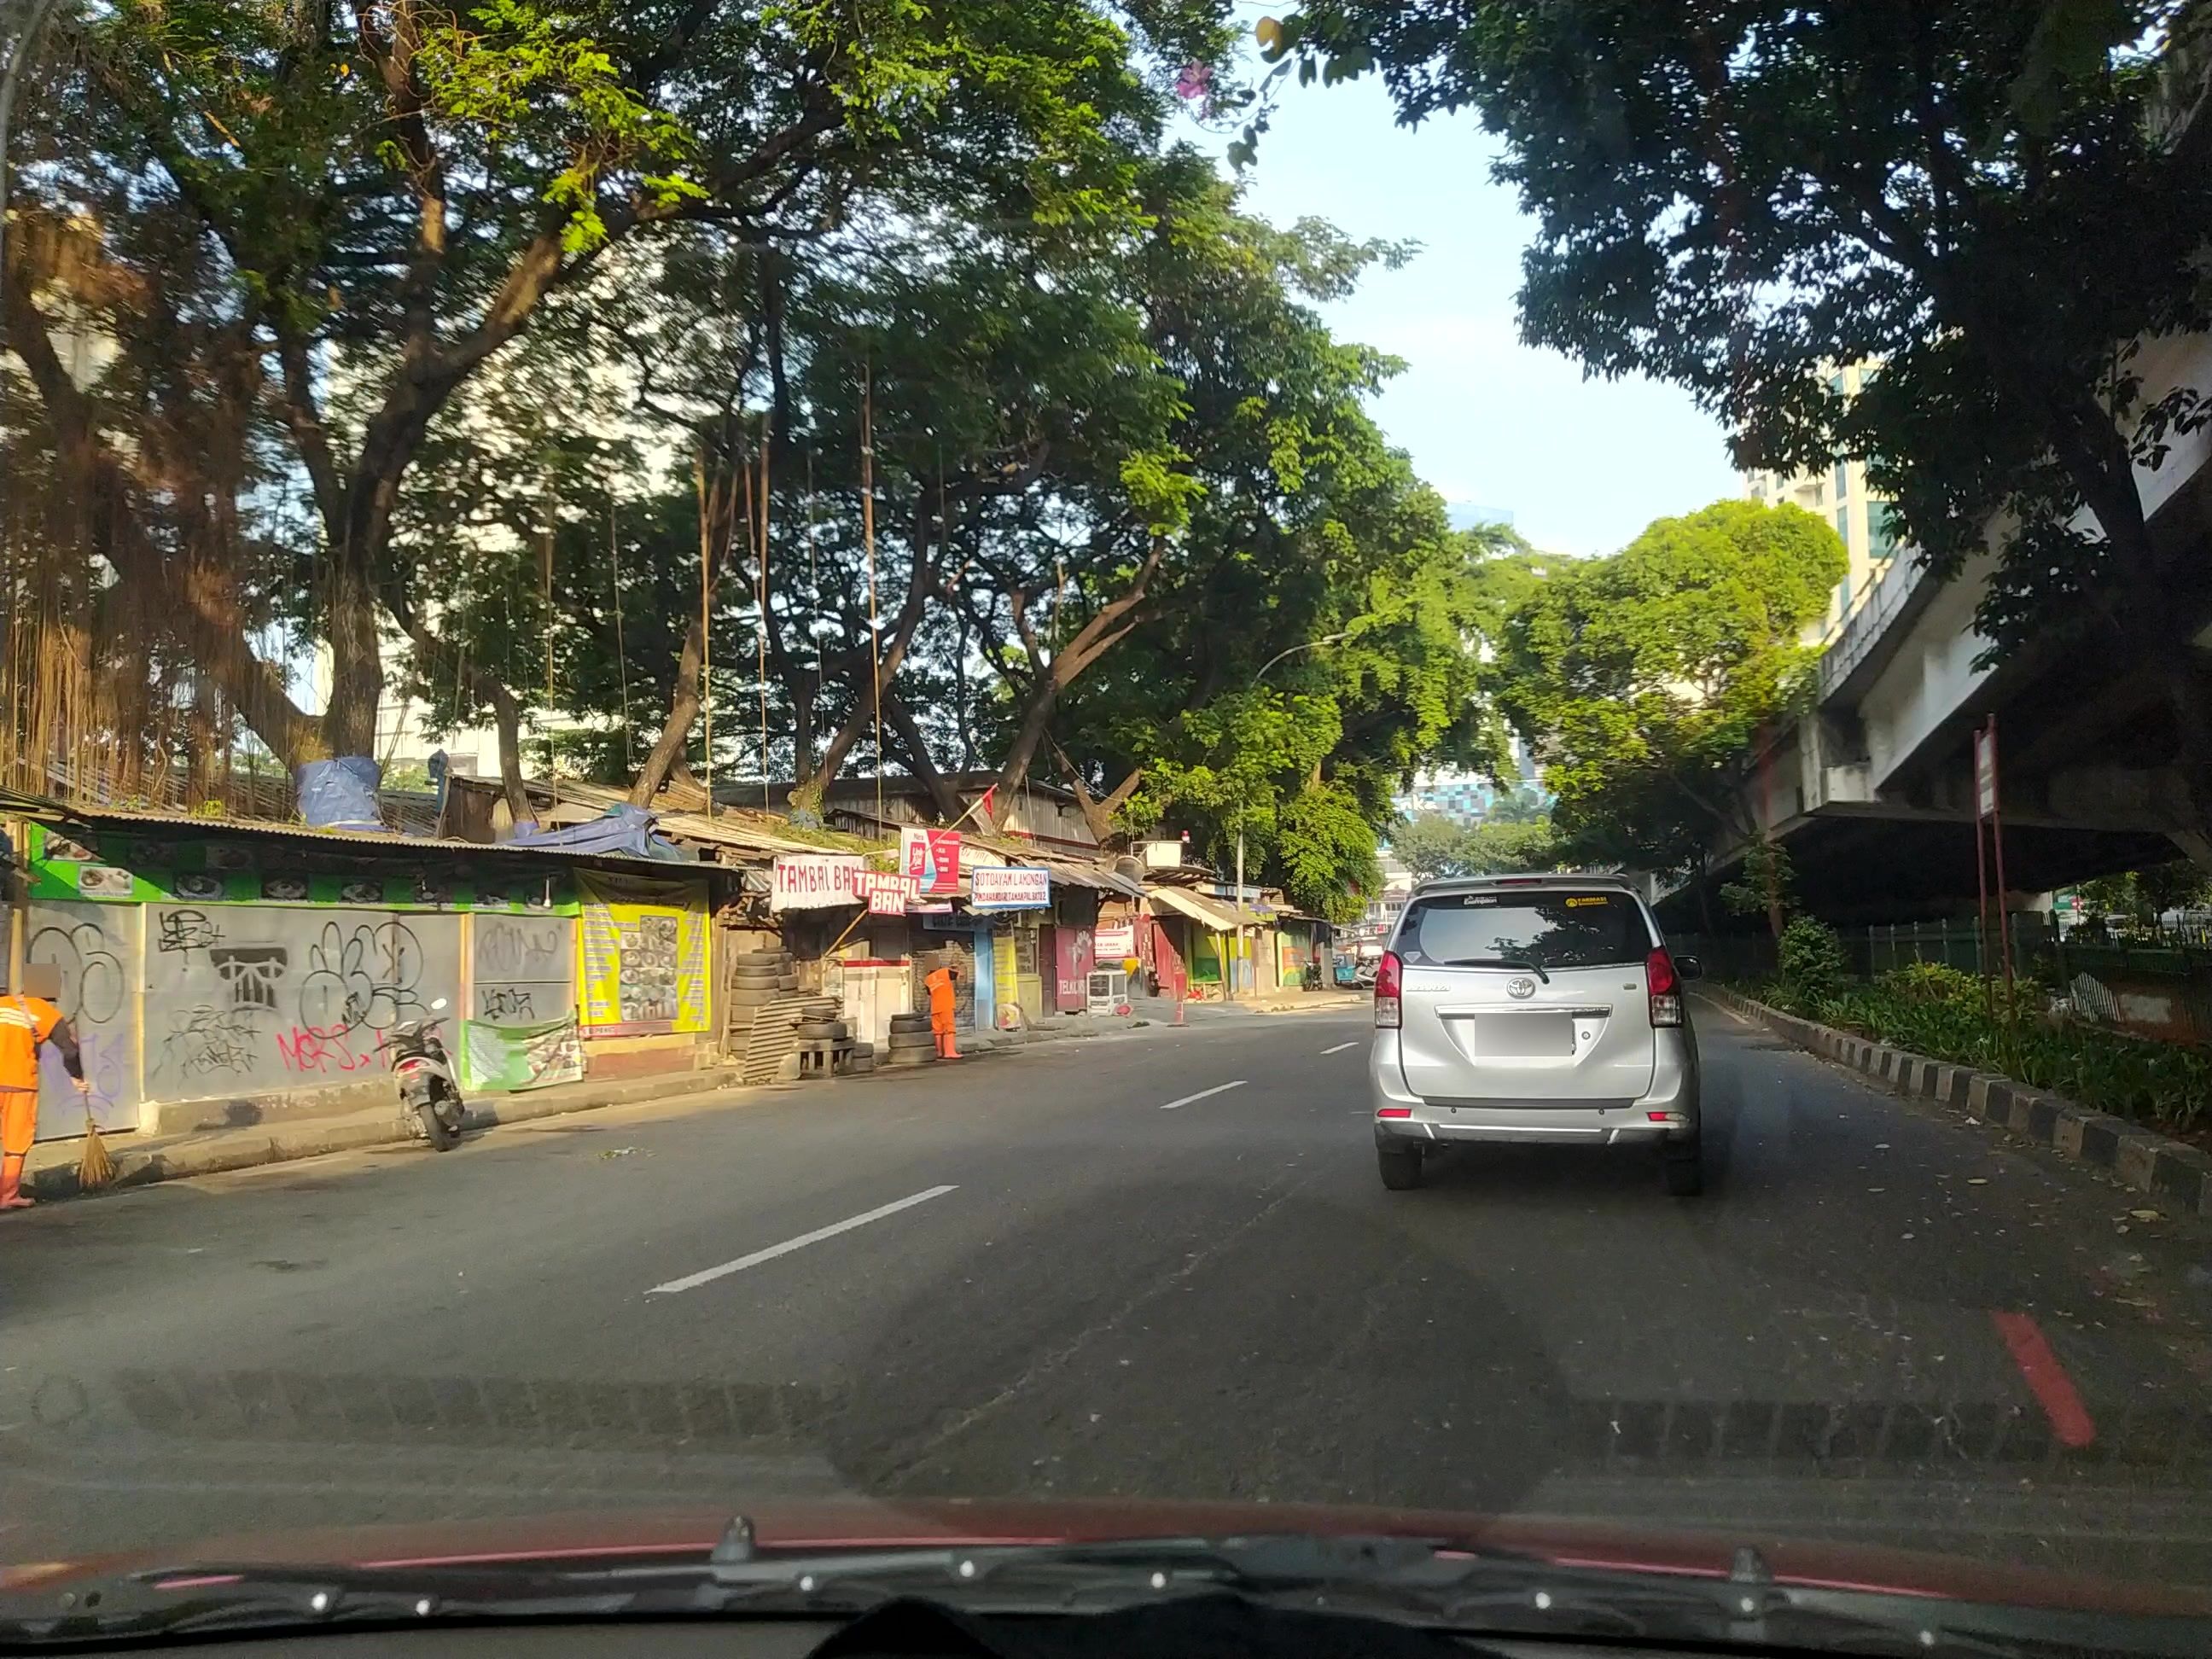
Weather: cloudy
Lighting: day
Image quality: good
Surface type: driving surface
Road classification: tertiary
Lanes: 2
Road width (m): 5.65, 8
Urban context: urban centre
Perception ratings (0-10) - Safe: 2.41, Lively: 4.05, Beautiful: 5.13, Boring: 1.31, Depressing: 4.03, Wealthy: 4.69